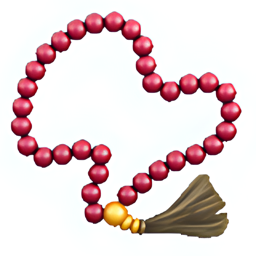
Name: prayer beads
Emoji: 📿
Group: Objects
Sub-group: clothing